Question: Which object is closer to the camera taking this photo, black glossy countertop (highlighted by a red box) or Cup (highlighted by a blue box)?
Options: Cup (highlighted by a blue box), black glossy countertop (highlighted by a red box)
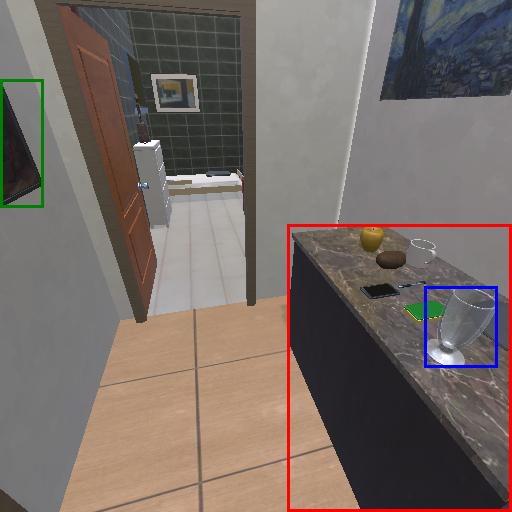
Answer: Cup (highlighted by a blue box)